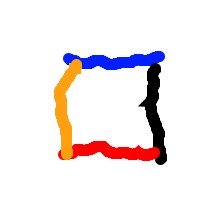
Shape: square